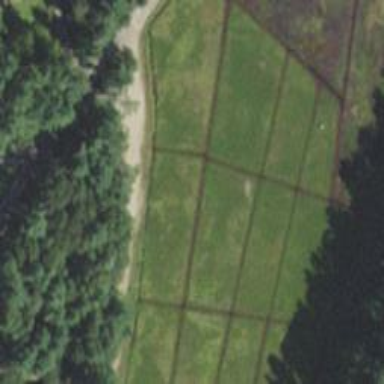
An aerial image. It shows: Orchard area with cranberry production located in wetland bog.